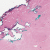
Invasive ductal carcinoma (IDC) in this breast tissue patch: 0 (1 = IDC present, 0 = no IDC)